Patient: sex M, age 29
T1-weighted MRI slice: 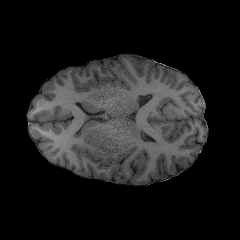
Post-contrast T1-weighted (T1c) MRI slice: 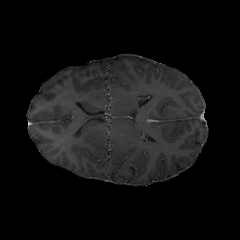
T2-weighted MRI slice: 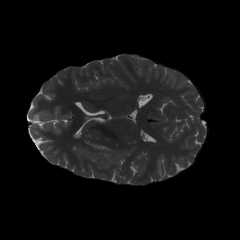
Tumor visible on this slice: yes
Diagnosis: Astrocytoma, IDH-mutant
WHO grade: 2